Interaction volume radius: 10 \u00c5
Interaction volume height: 25 \u00c5
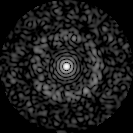
Disorder parameter: 0.8426